Question: I am trying to organize a gallery using figures, but I keep getting this annoying dot or bullet next to them. Are there any solutions like "list-style-type:none" for figures?

Thanks
(had to post a link to picture because I'm not allowed yet)
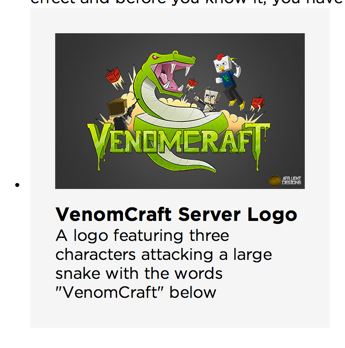
Answer: I suspect that your images are contained in a list and you need to change the list style to none for the relevant list.